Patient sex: F
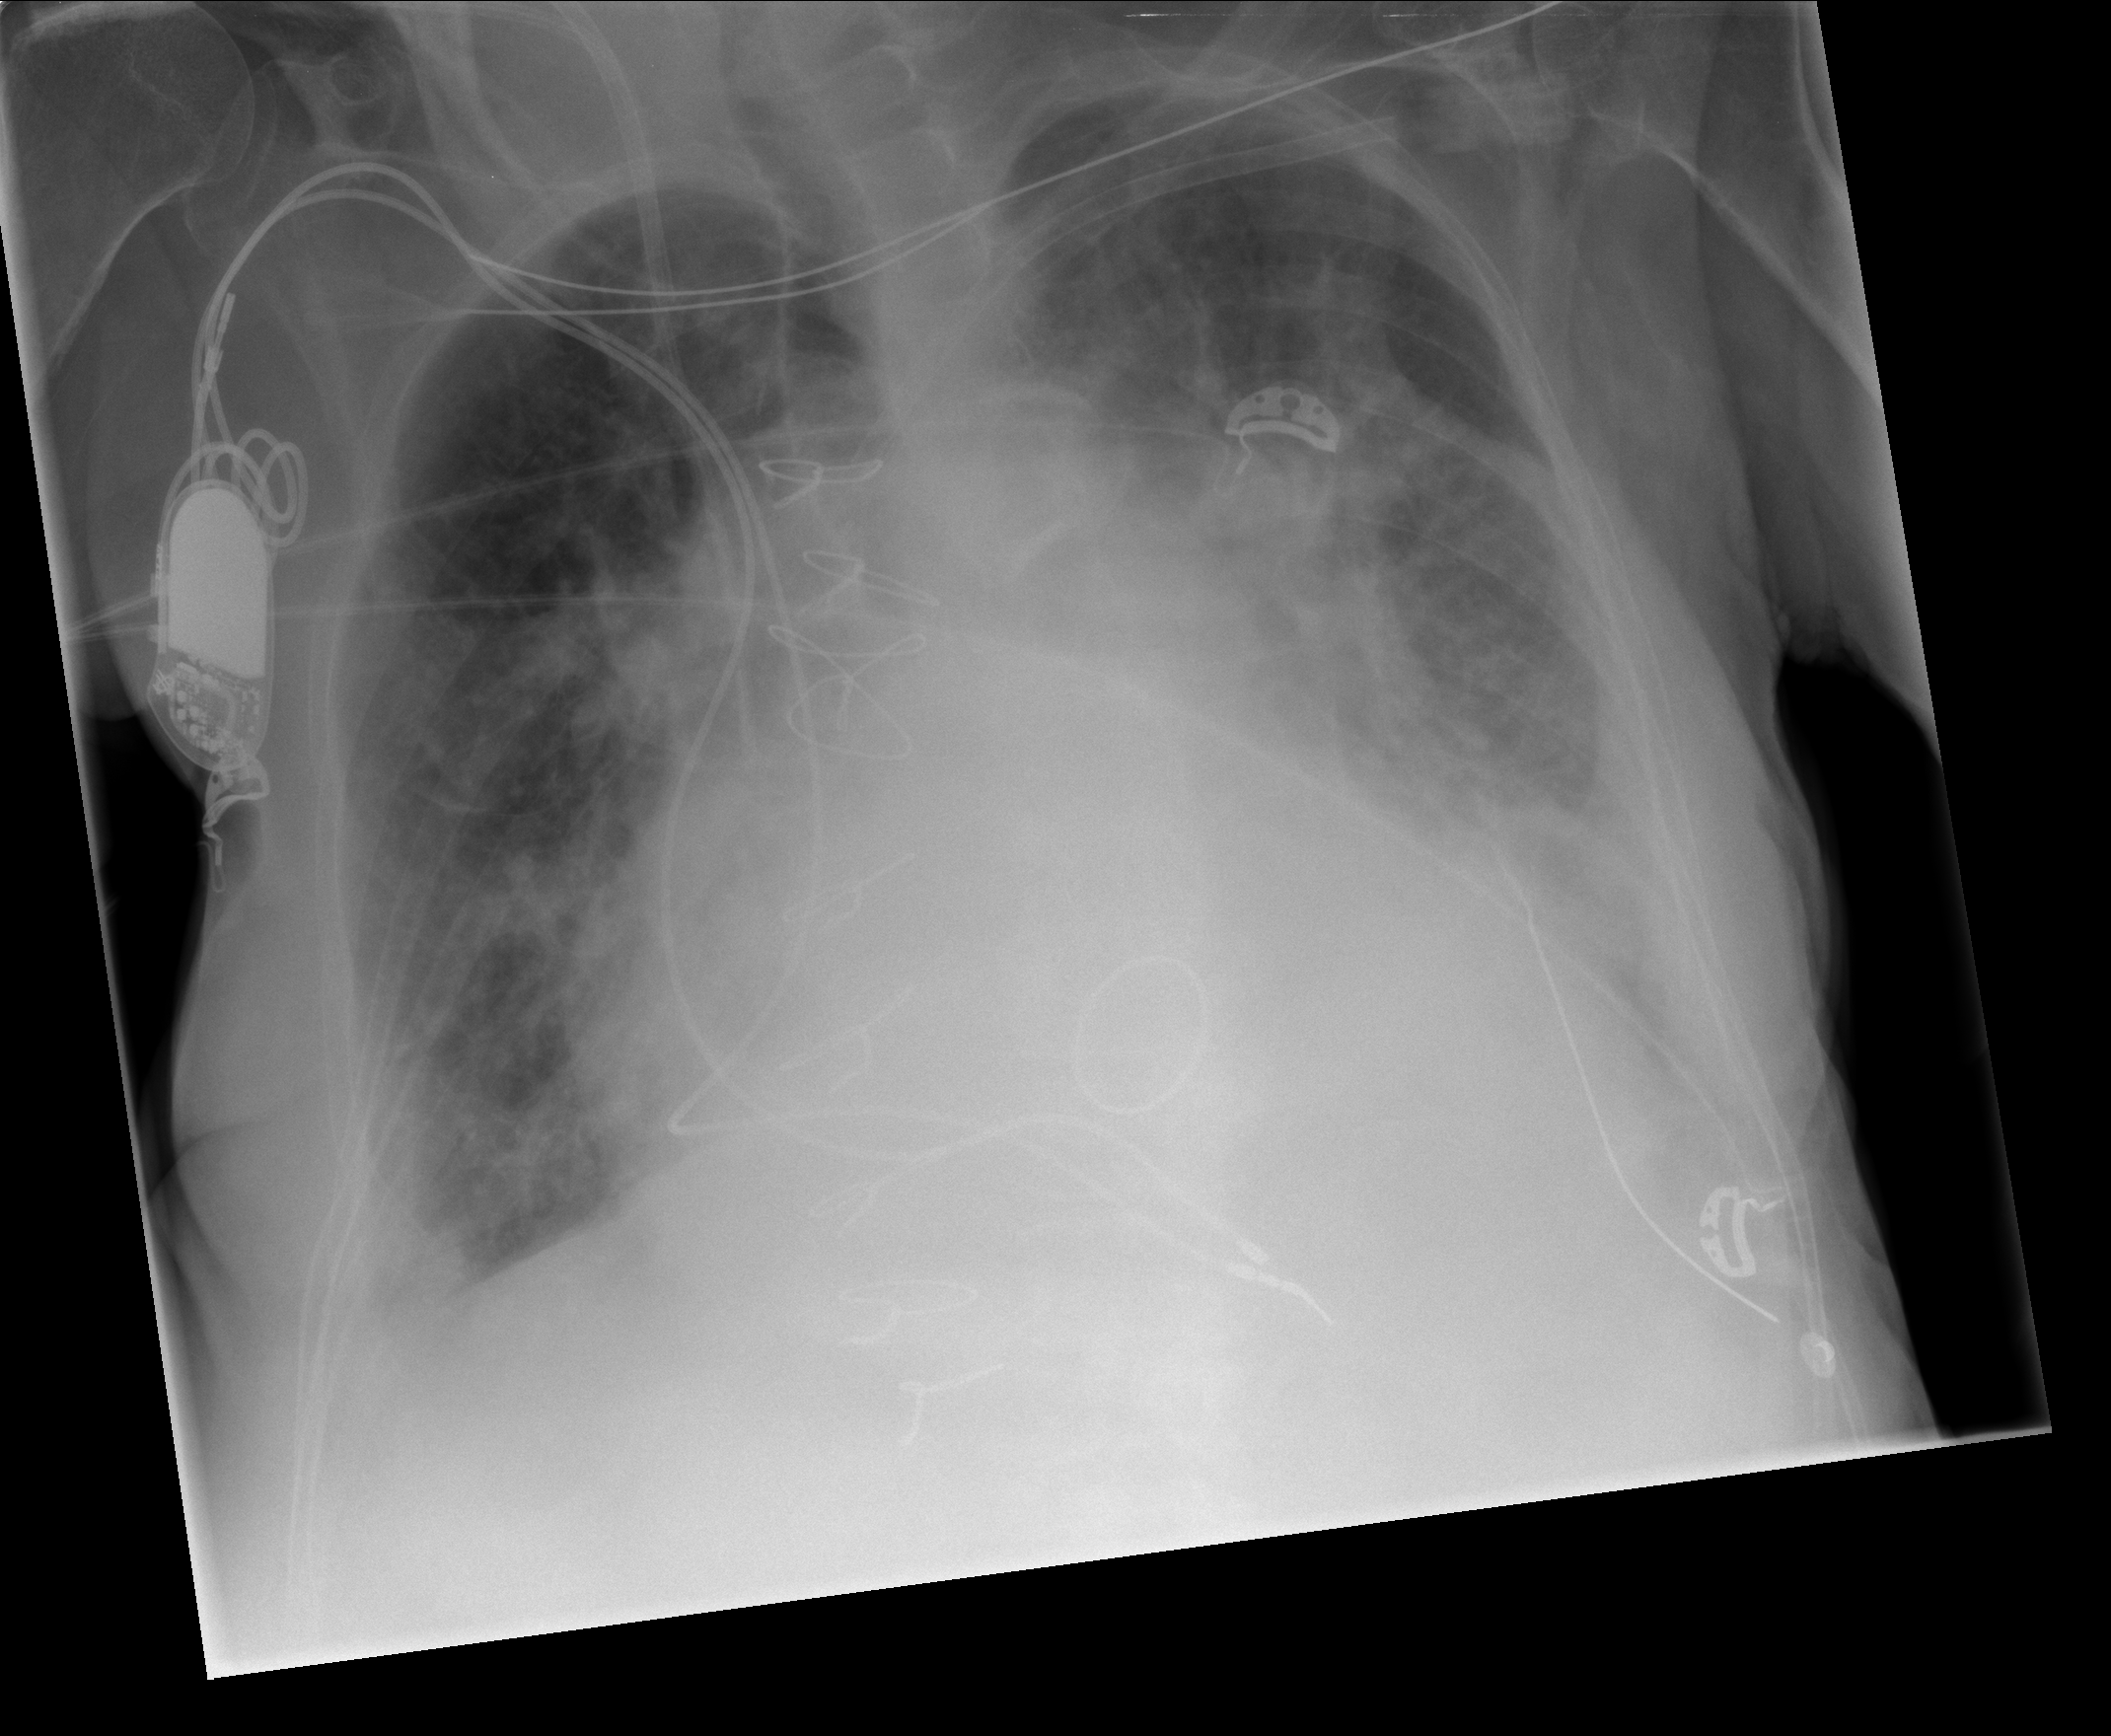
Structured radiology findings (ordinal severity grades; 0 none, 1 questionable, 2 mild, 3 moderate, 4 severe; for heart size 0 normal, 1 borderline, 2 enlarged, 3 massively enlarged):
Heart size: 3
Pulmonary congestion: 3
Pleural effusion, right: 2
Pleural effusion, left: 3
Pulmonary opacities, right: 2
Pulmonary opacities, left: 2
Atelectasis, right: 2
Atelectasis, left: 2